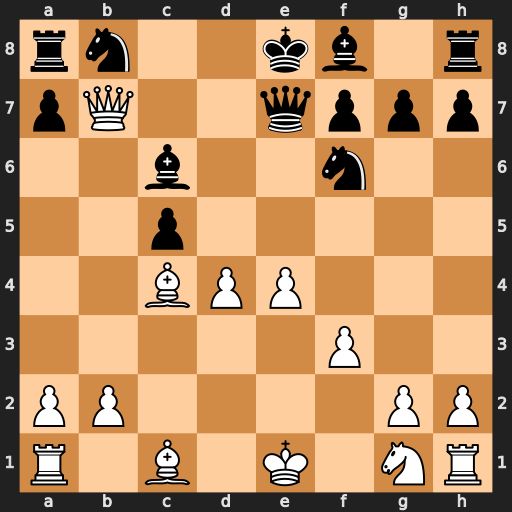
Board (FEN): rn2kb1r/pQ2qppp/2b2n2/2p5/2BPP3/5P2/PP4PP/R1B1K1NR
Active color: w
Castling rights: KQkq
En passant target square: -
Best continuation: Qc8+ Qd8 Bxf7+ Kxf7 Qxd8